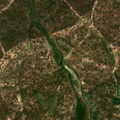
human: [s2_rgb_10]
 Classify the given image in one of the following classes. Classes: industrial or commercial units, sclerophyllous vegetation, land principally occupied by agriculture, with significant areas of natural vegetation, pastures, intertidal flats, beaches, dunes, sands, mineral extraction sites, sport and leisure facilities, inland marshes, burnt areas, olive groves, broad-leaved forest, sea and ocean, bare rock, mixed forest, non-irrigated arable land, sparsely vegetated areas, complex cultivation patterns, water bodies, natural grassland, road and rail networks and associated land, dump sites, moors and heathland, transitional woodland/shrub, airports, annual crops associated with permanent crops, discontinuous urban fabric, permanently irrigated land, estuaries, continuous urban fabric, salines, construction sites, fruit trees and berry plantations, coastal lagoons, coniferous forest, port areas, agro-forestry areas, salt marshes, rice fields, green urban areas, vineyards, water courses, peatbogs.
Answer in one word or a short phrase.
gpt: agro-forestry areas